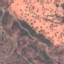
Land use / land cover: HerbaceousVegetation